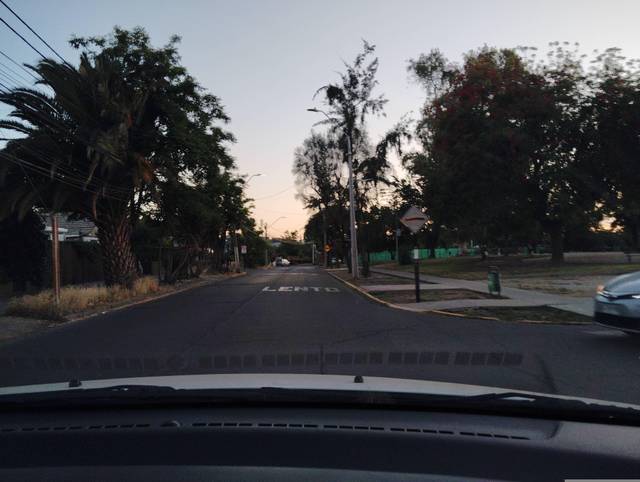
Region: Chile
Coordinates: -33.49, -70.587